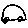
Label: car